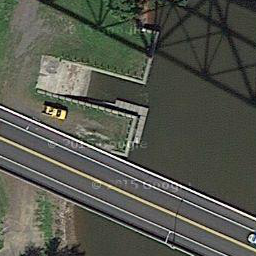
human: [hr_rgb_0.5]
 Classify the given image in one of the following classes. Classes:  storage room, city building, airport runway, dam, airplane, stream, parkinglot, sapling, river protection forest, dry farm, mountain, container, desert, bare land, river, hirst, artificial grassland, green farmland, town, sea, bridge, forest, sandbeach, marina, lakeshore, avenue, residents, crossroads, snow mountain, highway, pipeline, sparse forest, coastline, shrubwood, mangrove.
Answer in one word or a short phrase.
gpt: bridge